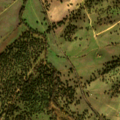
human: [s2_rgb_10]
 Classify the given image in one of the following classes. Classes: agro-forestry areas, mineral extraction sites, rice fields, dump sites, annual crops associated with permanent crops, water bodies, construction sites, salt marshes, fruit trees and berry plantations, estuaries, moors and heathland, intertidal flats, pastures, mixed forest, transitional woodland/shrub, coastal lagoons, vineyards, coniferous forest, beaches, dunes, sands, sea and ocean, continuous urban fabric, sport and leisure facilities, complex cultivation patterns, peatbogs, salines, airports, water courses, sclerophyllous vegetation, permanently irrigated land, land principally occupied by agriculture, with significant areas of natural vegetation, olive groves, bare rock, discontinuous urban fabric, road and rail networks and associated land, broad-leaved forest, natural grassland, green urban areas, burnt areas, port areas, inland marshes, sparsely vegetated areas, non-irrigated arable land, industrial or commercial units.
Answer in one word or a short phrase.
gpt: non-irrigated arable land, agro-forestry areas, transitional woodland/shrub